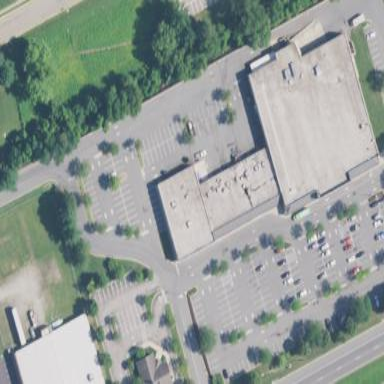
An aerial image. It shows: Retail area.